【题型】填空题　【知识点】函数　【难度】easy
已知 $f(x)=(x-a)(x-b)+2 (a<b)$，其中 $\alpha,\beta$ 是方程 $f(x)=0 (\alpha<\beta)$ 的两根，则 $a,b,\alpha,\beta$ 的大小关系是 \underline{\hspace{4cm}.}
【解答】
\noindent\textbf{$a < \alpha < \beta < b$：}

\noindent\textbf{分析：}由题意，$f(x)=0$ 的两根可转化为 $g(x)=(x-a)(x-b)$ 与 $y=-2$ 的两个交点，如下图示：

\par

\noindent\textbf{解：}有 $g(x)$ 与 $x$ 轴的交点横坐标分别为 $a$、$b$，而 $g(x)$ 与 $y=-2$ 的两交点横坐标为 $\alpha,\beta$，且 $a<b$、$\alpha<\beta$，$\therefore a < \alpha < \beta < b$.

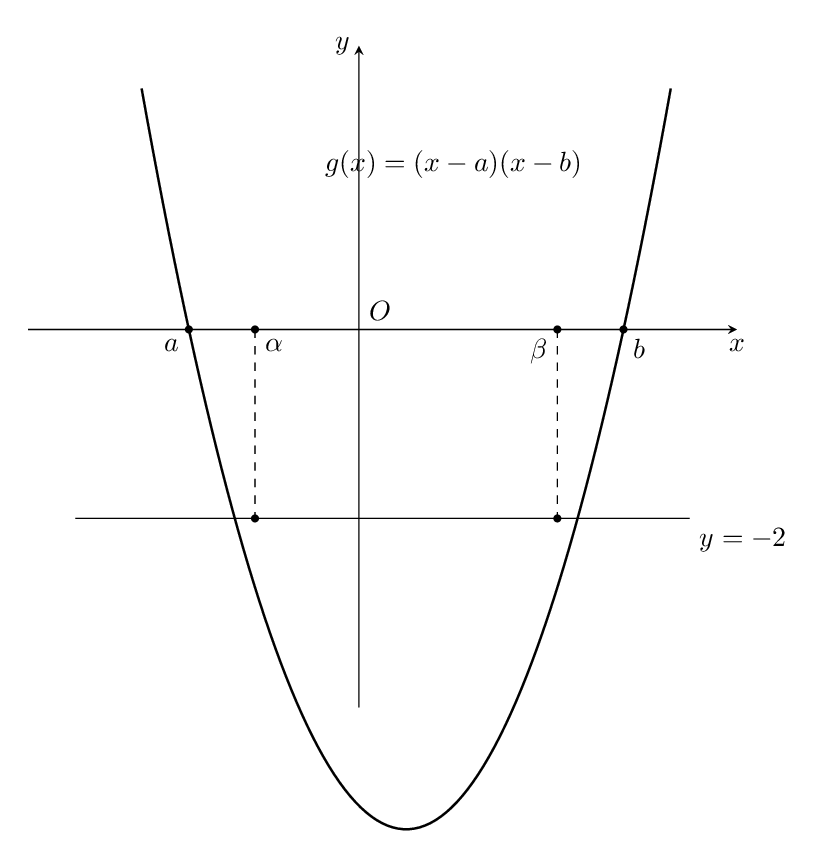